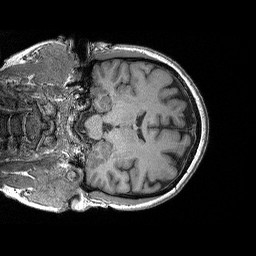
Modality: T1w
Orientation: coronal
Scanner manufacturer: siemens
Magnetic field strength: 3 T
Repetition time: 2.3 s
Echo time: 0.00298 s